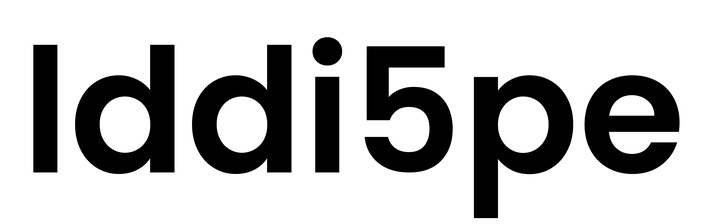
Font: Poppins-SemiBold